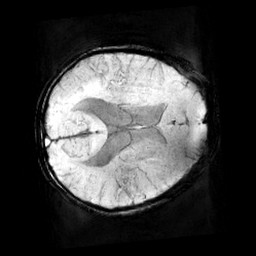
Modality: minIP
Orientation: axial
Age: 11
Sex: male
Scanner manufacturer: siemens
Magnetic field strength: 3 T
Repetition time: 0.027 s
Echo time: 0.02 s